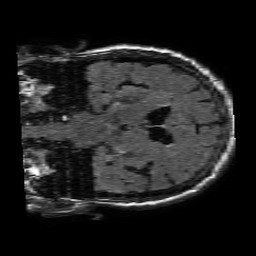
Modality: FLAIR
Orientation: coronal
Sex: male
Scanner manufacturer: philips
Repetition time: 11 s
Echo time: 0.125 s